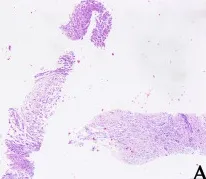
Microscopic architectural features of a liver mass biopsy. (A-C) Proliferating fibrous tissue, eosinophilic cytoplasm, and significantly hyperchromatic and enlarged nuclei of epithelioid tumor cells could be observed (H&E, A x40; B x100; C x200).
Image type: pathology (h&e)